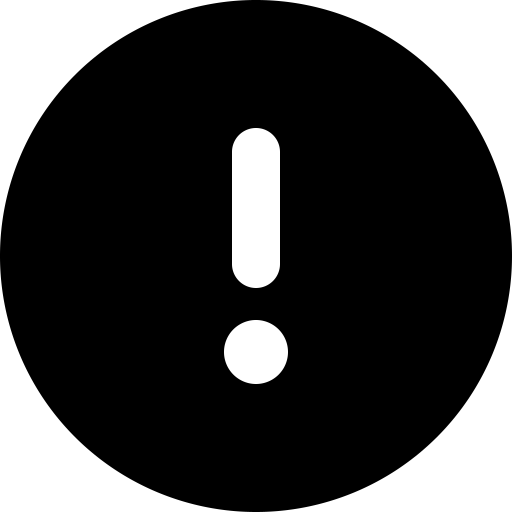
Tags: icon, FontAwesome, fa-icon, solid, circle, exclamation